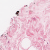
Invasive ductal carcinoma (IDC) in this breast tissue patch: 0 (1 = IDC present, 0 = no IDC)